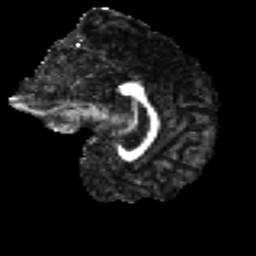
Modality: FA
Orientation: sagittal
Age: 32
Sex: male
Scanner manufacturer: ge
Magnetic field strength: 3 T
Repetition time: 7.8 s
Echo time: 0.0607 s